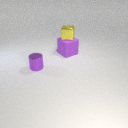
small yellow metal cube above large purple rubber cube